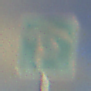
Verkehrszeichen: Parkhaus
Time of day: SunriseSunset
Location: Outdoor (Nature)
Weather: PartlyCloudy
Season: NotSpecified
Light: Natural